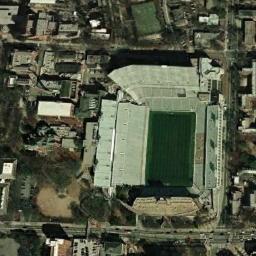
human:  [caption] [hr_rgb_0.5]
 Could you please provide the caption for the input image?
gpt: Square stadium surrounded in the middle of residential area .

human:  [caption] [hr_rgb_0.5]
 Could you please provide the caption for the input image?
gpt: The stadium's roof has wavy white signs .

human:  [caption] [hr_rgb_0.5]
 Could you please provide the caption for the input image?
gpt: The stadium is next to some buildings and trees .

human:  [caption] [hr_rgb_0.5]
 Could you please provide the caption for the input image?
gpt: There are many buildings of different shapes and sizes next to the stadium .

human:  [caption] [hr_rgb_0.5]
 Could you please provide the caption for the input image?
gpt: There are some buildings around the stadium .